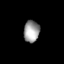
Tissue: lung
Cell type: Fibroblasts
Senescence score: 0.5601
Nuclear area (px): 337
Mean DAPI intensity: 154.831